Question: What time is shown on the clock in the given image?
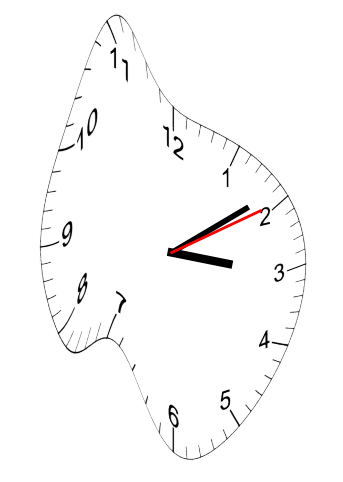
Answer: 03:09:10